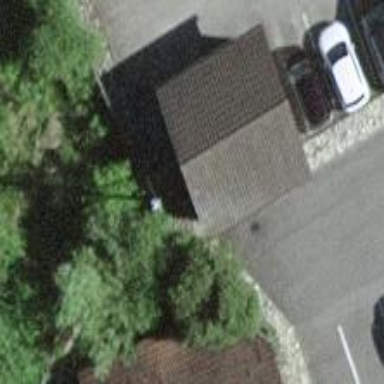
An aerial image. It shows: Garage building.